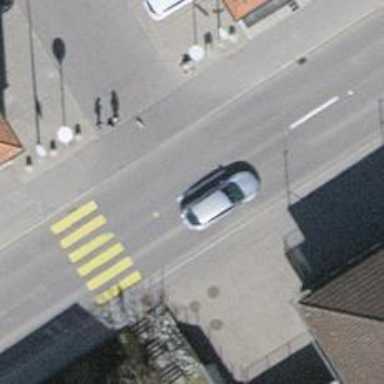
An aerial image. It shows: Secondary road with asphalt surface.